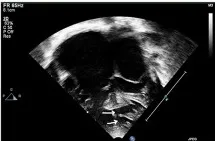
Transthoracic echocardiography. (A) Apical four-chamber view showing biventricular hypertrophied heart with multiple mid and apical-muscular VSD (white arrows); markedly dilated atria, especially the right atrium.
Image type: radiology (ultrasound)